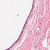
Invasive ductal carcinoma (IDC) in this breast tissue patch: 0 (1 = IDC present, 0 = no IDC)